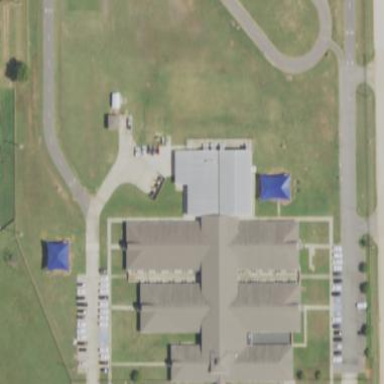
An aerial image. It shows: School.